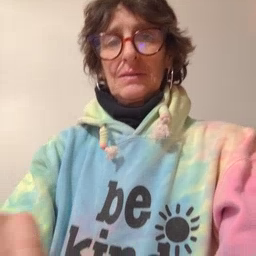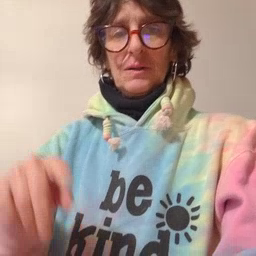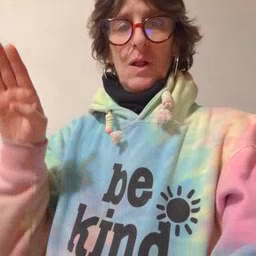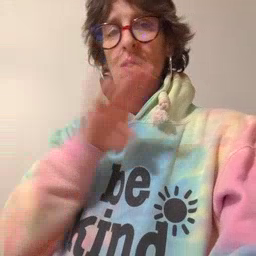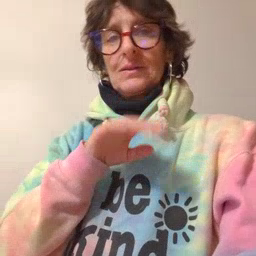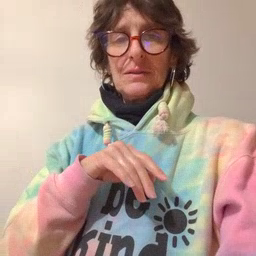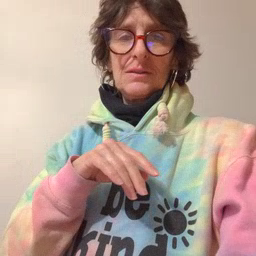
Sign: close